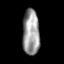
Tissue: lung
Cell type: Endothelial cells
Senescence score: 0.2399
Nuclear area (px): 762
Mean DAPI intensity: 154.404